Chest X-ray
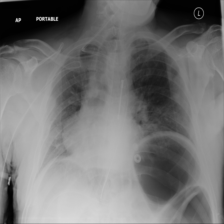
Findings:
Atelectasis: negative
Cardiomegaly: negative
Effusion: negative
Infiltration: negative
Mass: negative
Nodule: negative
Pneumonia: negative
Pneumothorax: negative
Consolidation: negative
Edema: negative
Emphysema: negative
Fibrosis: negative
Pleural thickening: negative
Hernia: negative